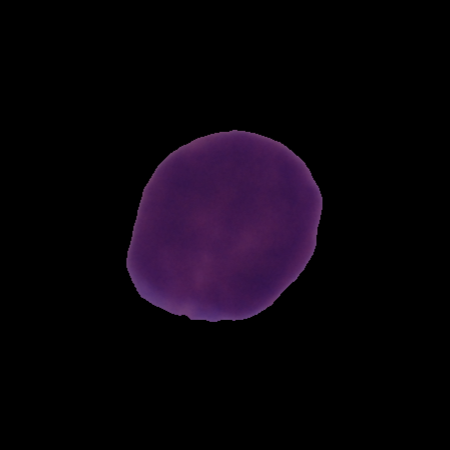
Label: cancer